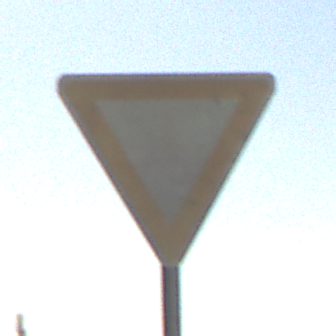
Verkehrszeichen: VorfahrtGewaehren
Umgebung: Outdoor, Urban
Tageszeit: MorningAfternoon
Wetter: Clear
Licht: Natural
Jahreszeit: NotSpecified
Kontrast: HighContrast